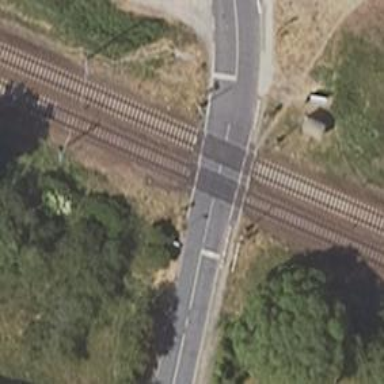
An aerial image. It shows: Railway level crossing.